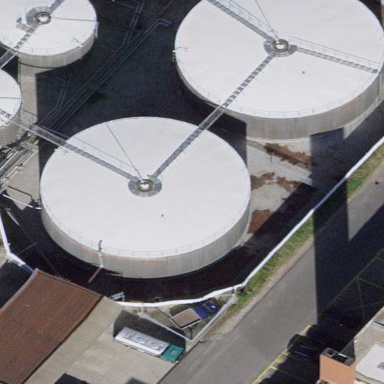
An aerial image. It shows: Silo.